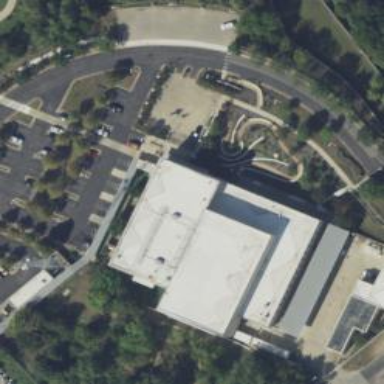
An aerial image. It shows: Government office.